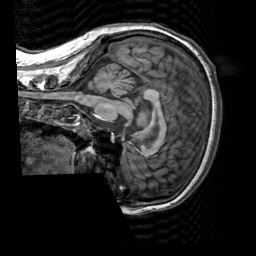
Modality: T1w
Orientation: sagittal
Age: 24
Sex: female
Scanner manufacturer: siemens
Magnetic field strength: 3 T
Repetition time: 2.3 s
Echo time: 0.00303 s